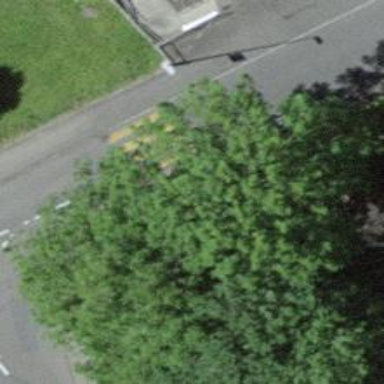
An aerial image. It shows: Kerb serving as barrier.